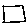
Label: square